Current action and preconditions to check: trajectory_clear

Your task: For each precondition in the list above, predict whether it will hold at this action.

Consider the current scene as observed from the mobile robot's camera, and analyze the predicted future states of all dynamic agents (e.g., people, animals, vehicles, or any moving entities) within the NEXT SECOND.

IMPORTANT: Only answer "very likely" if you are absolutely certain—based on strong, clear evidence—that a dynamic agent will violate the precondition in the predicted future state. Do NOT answer "very likely" for unlikely, ambiguous, or low-probability risks.

Ask yourself for each precondition: Is there a high probability, with clear and convincing evidence, that the predicted future states of any dynamic agent will interfere with the predicted future state of the currently executing action within the NEXT SECOND, causing that precondition to fail?

Assess the risk level based on these predictions. Use "likely" or "very likely" if motions create a clear risk of interference.

Use "neutral" or "improbable" if agents are nearby but their predicted paths are clearly diverging or non-conflicting.

Failure Risk Categories: "very improbable", "improbable", "neutral", "likely", "very likely"

Answer Format: Output ONLY the probability_of_failure value from these categories: "very improbable", "improbable", "neutral", "likely", "very likely"

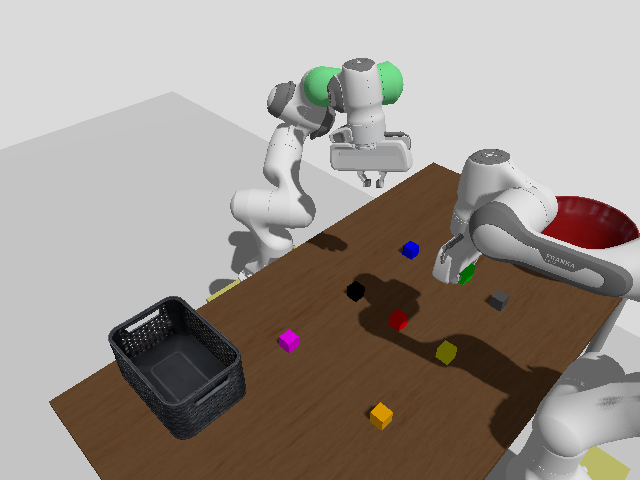

Answer: very improbable